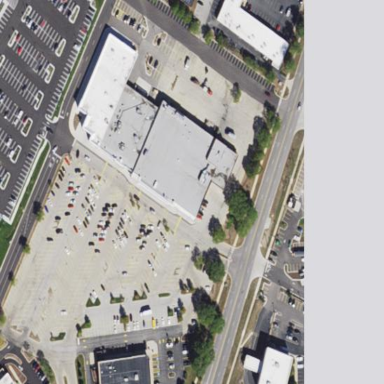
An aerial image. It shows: Retail building housing supermarket.